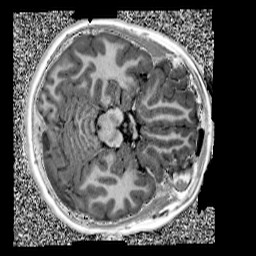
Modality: UNIT1
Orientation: axial
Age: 9
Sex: female
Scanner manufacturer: siemens
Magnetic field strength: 3 T
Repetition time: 4 s
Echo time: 0.00303 s